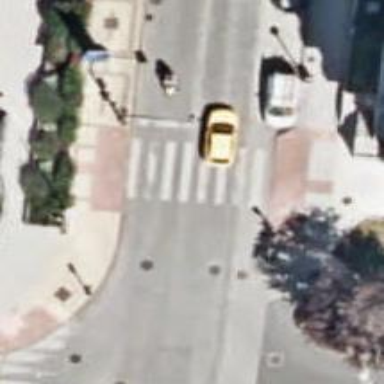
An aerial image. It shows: Crossing with traffic signals.